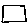
Label: square